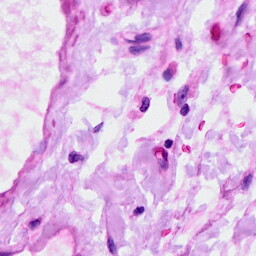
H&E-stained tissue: Ovarian